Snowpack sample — Snodgrass Mountain, Crested Butte, Colorado (2/4/25, 12:06 PM MST)
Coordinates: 38.923, -106.968
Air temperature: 35 °F
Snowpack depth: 80 cm
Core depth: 80 cm
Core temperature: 32 °F
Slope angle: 14°, slope face: 78°
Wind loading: low
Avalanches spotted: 0
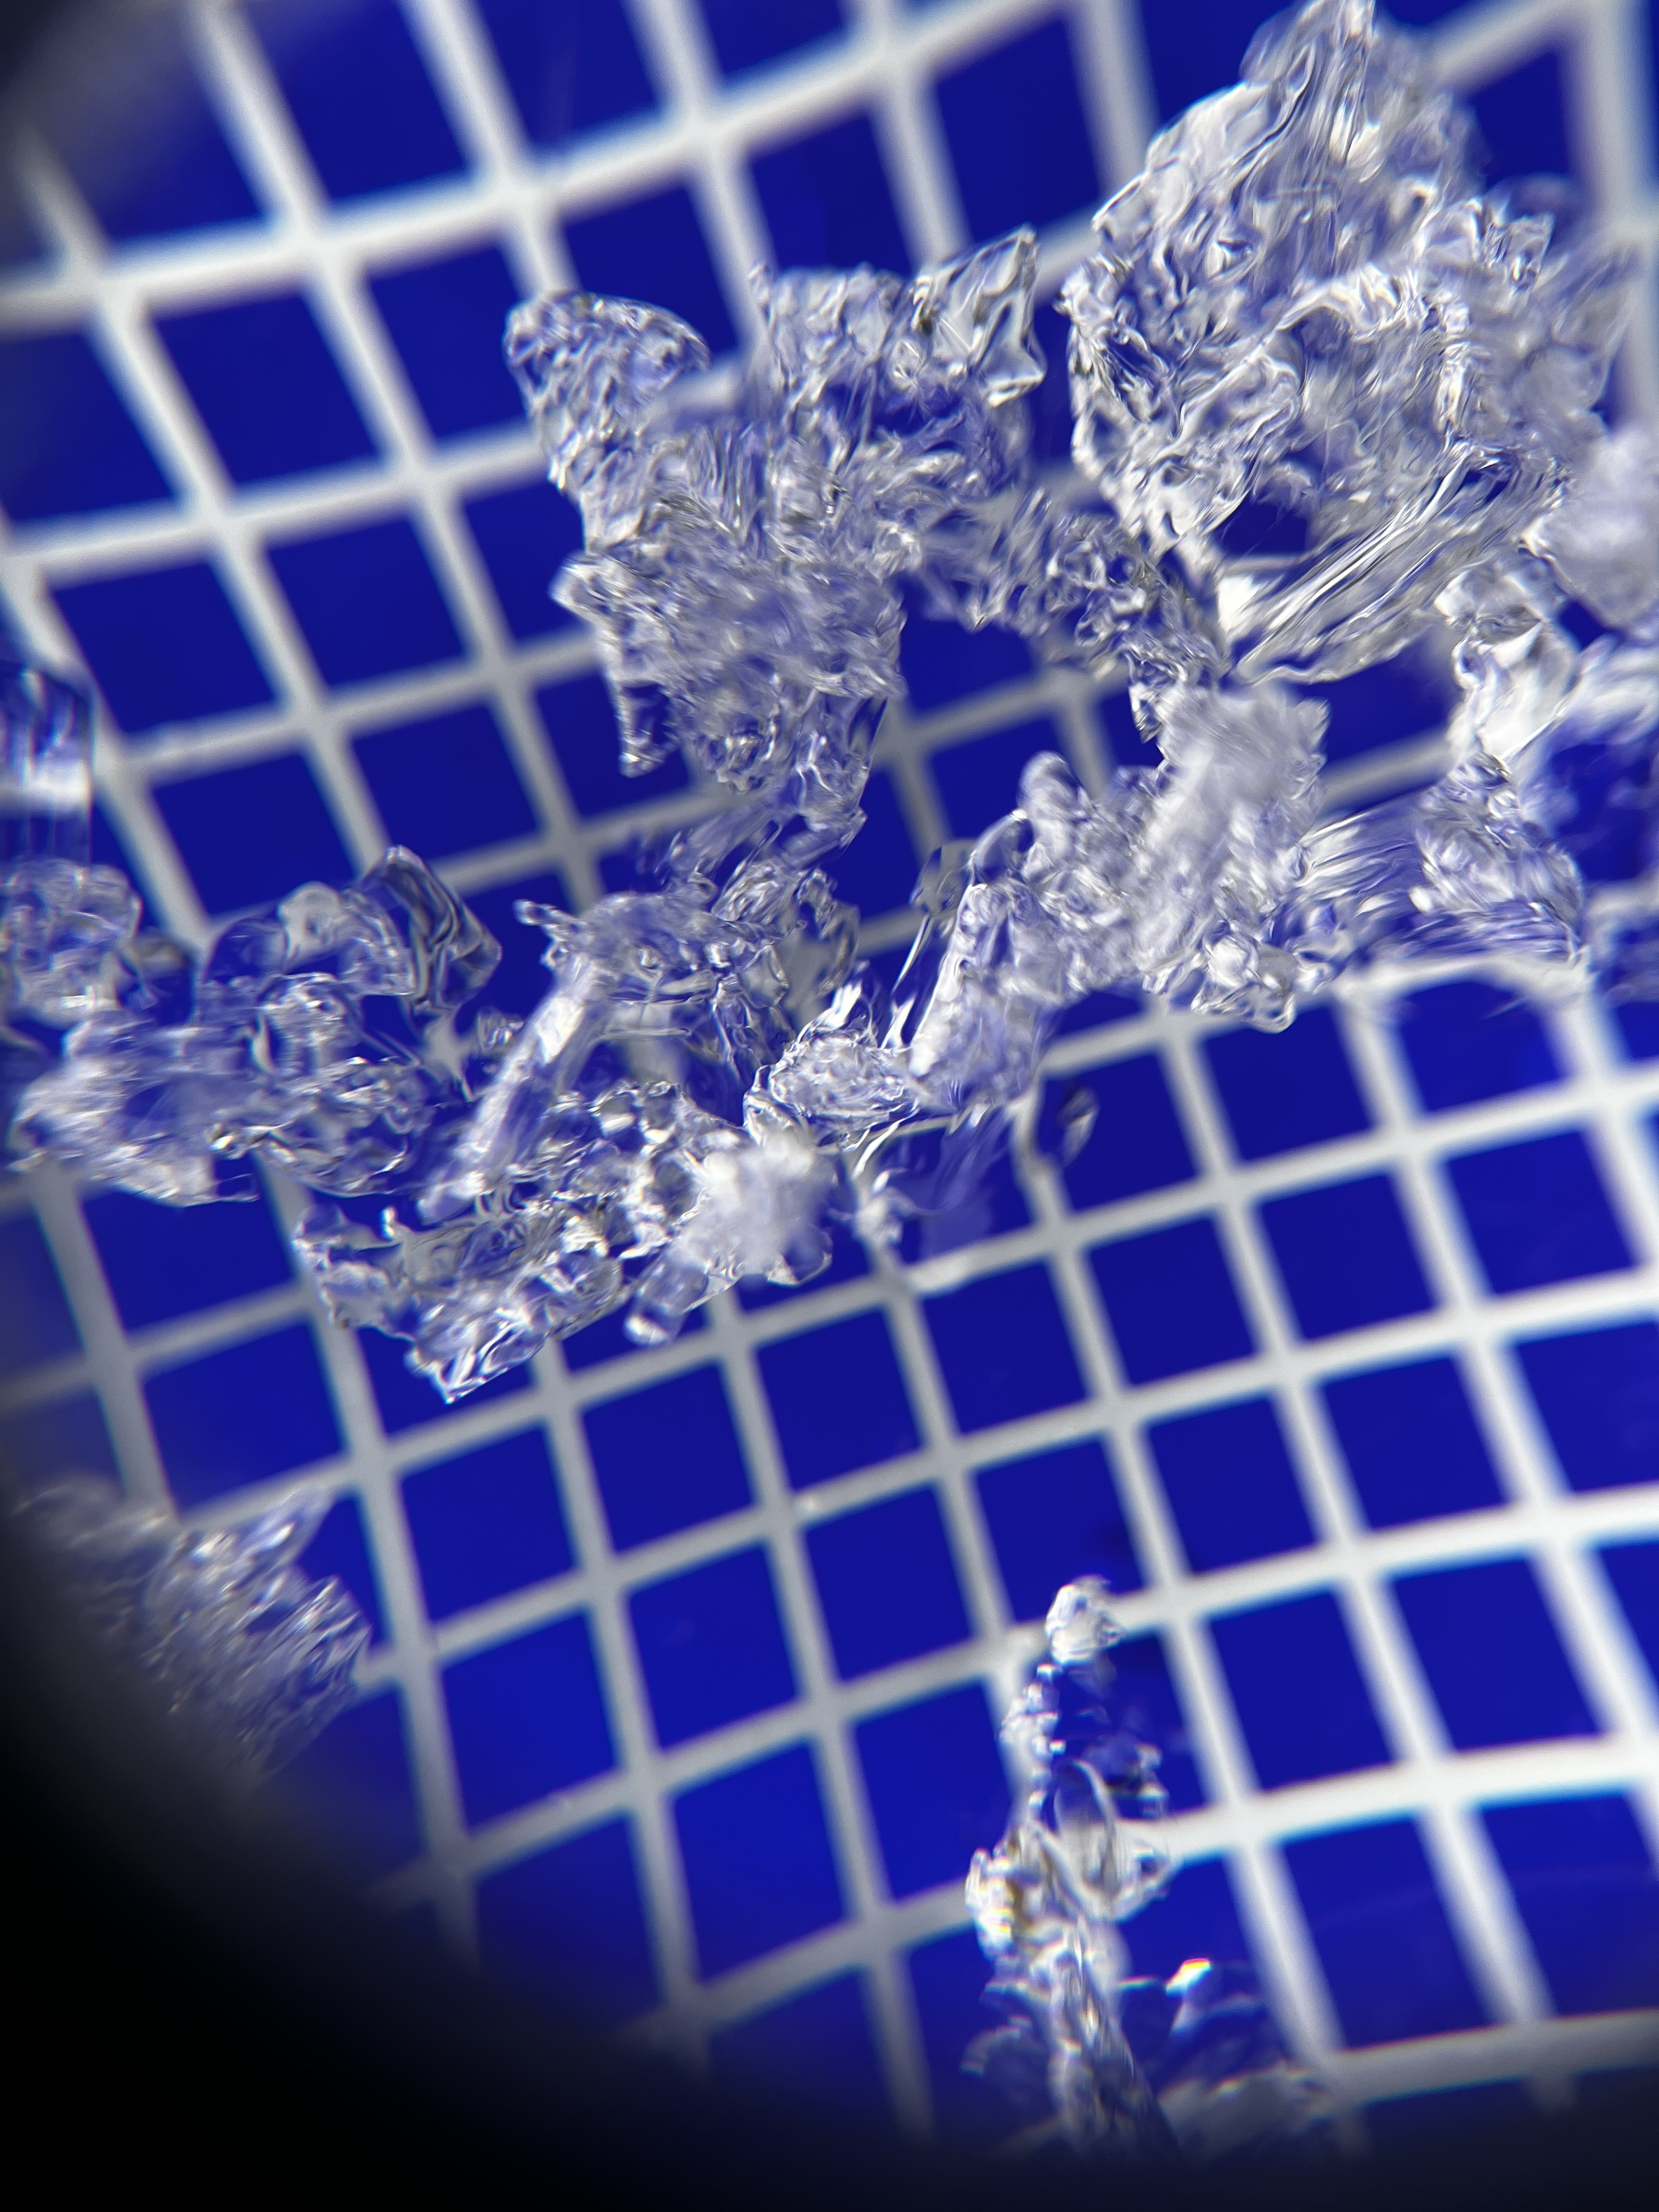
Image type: magnified_profile
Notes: No avalanches nearby, unusually warm weather for the last month reported by residents, Collected 25 yards from treeline